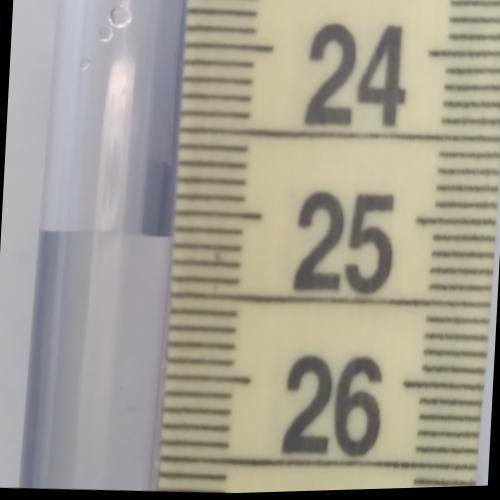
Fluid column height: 25.2 cm